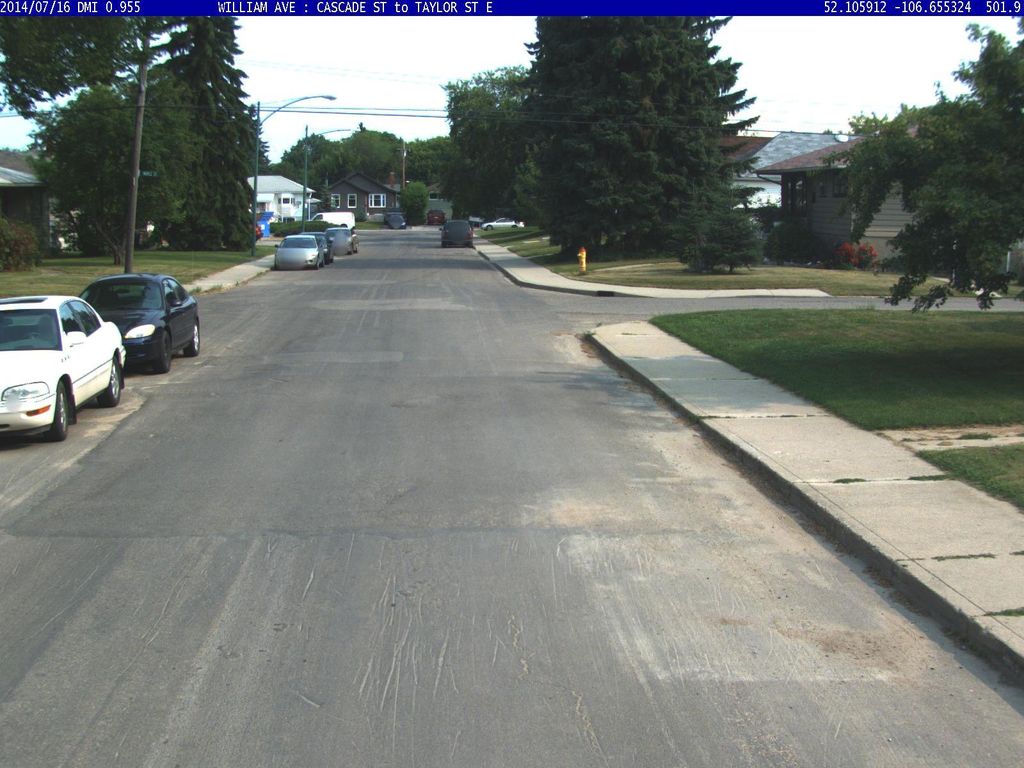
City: saskatoon